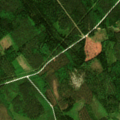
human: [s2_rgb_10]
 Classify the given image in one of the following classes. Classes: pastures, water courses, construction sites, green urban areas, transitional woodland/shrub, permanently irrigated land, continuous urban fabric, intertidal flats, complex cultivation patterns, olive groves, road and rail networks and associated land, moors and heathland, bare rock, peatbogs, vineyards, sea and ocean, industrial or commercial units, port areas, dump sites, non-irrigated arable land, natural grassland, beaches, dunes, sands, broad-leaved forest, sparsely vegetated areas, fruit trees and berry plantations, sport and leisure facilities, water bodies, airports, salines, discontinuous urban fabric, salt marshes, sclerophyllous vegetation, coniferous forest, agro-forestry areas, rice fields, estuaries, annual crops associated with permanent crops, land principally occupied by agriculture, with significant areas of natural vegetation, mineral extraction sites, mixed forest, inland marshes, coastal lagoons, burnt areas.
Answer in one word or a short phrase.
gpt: coniferous forest, mixed forest